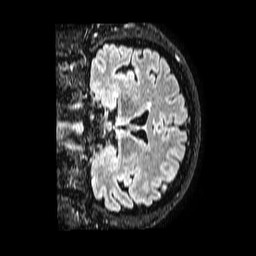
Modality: FLAIR
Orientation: coronal
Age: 46
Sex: female
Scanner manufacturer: philips
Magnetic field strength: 1.5 T
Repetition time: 4.8 s
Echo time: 0.3 s